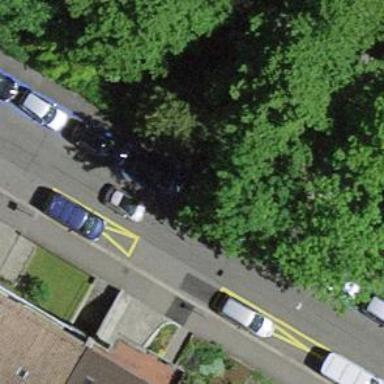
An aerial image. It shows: Residential road with asphalt surface. It has sidewalks on both sides and opposite cycleway.